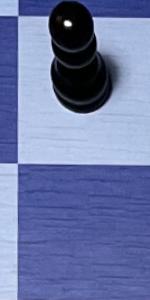
Label: Empty